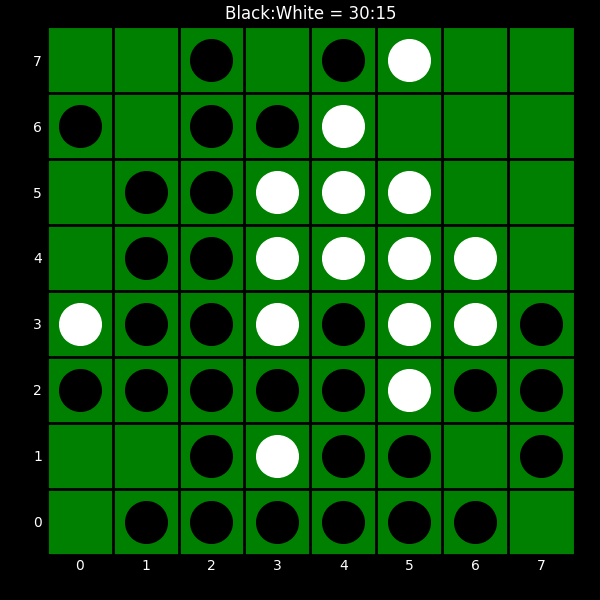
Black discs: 30
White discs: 15